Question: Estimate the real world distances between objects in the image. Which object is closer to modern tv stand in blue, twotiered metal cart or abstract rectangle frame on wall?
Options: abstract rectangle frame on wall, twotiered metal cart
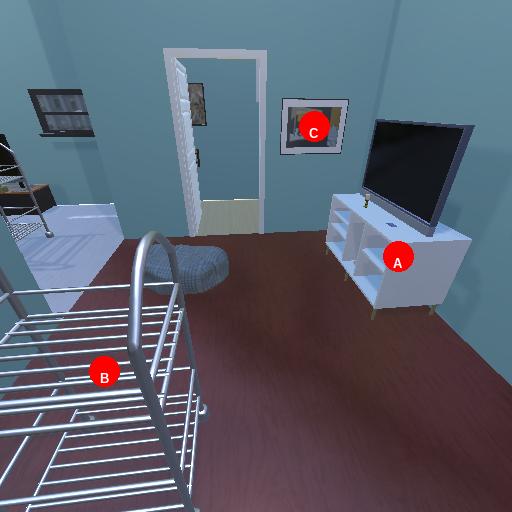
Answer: abstract rectangle frame on wall